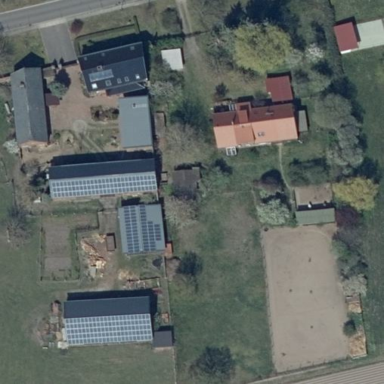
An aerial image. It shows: Farmyard area.